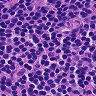
Metastatic tissue present: no